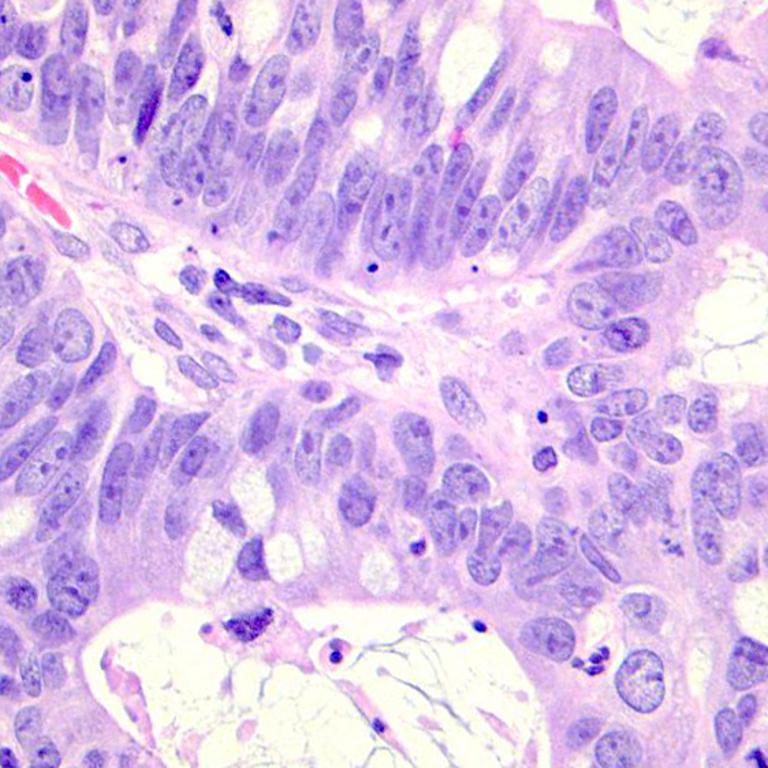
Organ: colon
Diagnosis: adenocarcinomas